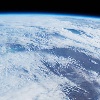
Label: cloud